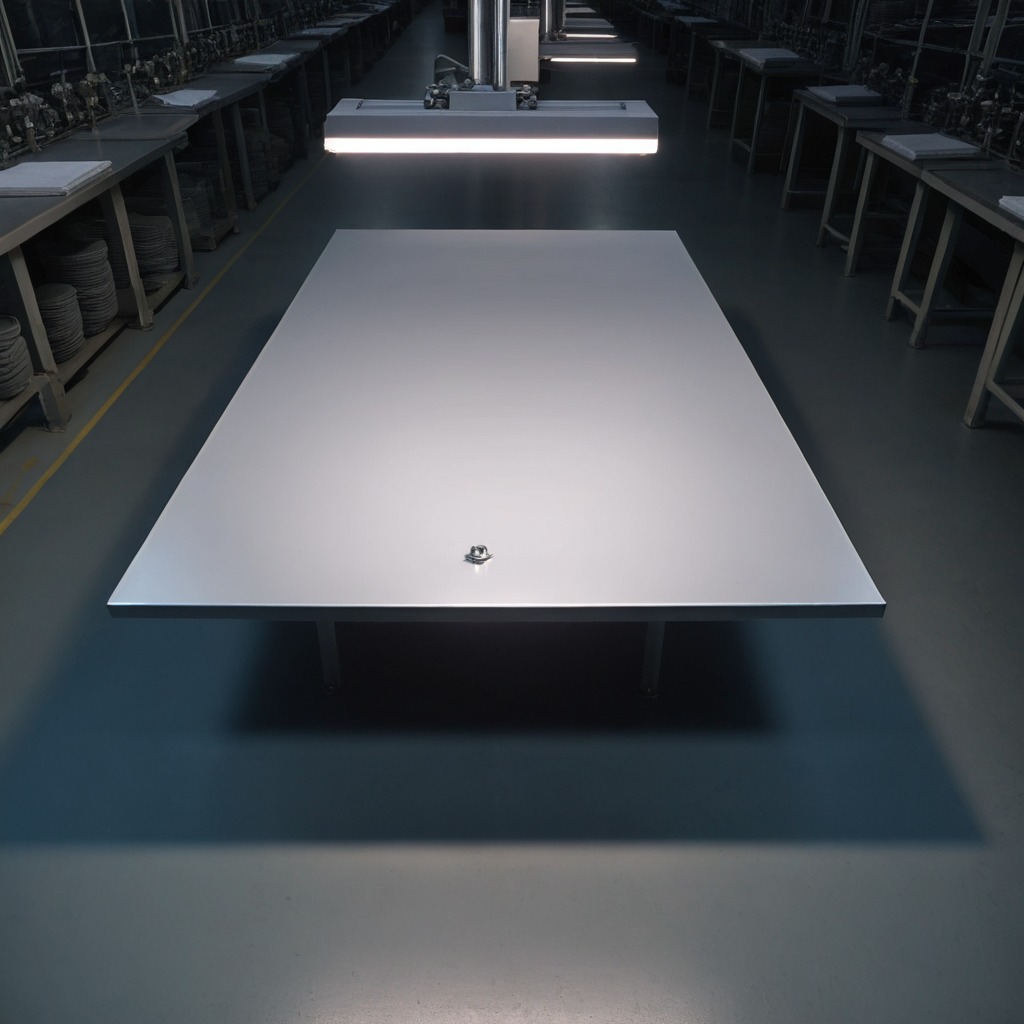
A metal nut is lying on the tabletop.